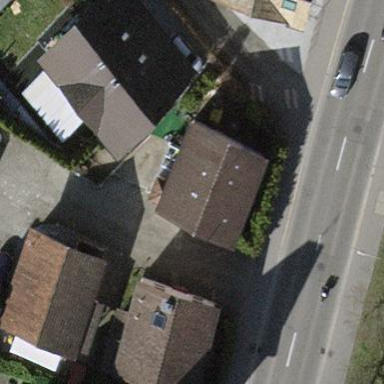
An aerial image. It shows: Detached building.